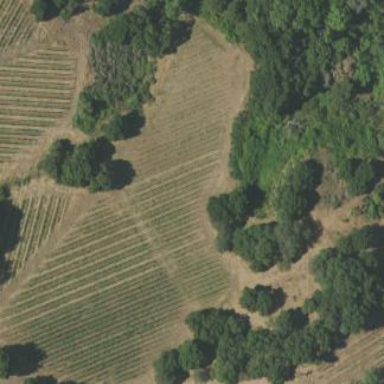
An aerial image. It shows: Vineyard growing grapes.